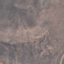
Land use / land cover class: HerbaceousVegetation